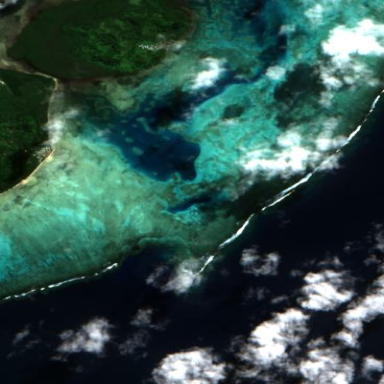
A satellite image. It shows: Beautiful natural coral reef under the sea.